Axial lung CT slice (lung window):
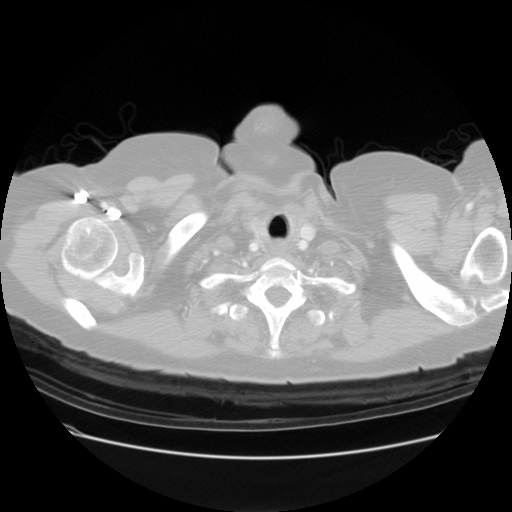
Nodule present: no